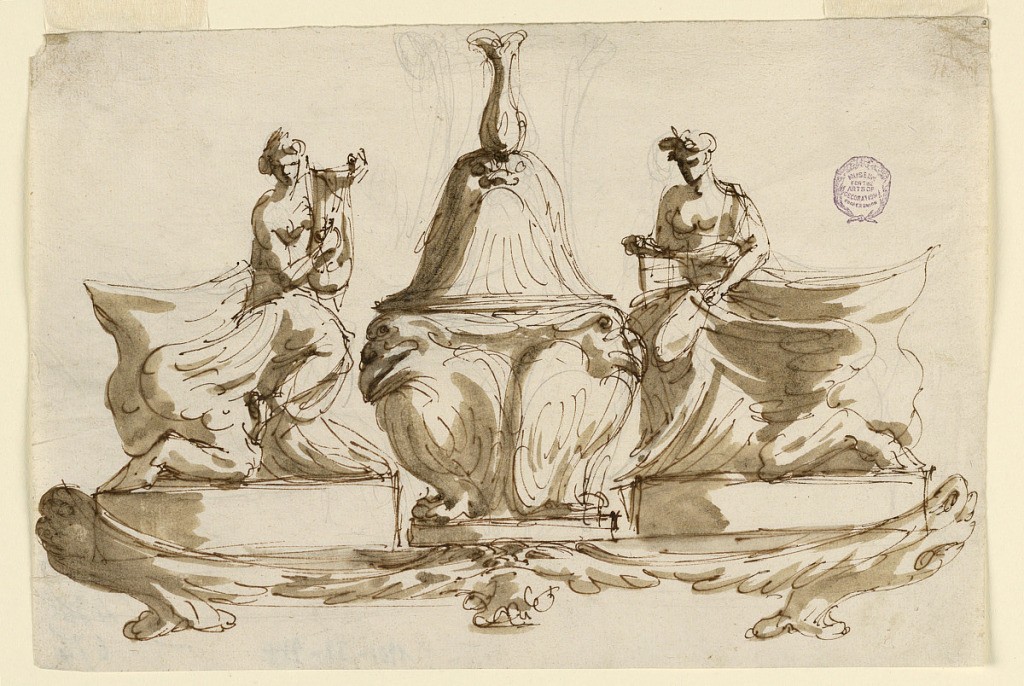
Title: Design for an Inkstand
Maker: Giuseppe Bernardino Bison, Italian, 1762 - 1844
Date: late 18th century
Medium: Graphite, pen and ink, brush and wash on paper
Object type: Drawing
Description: Base formed by fantastic fishes and a mask. Stand at the center with two birds. On either side a woman, the left holding a lyre, both sitting on the back of a headless sphinx.